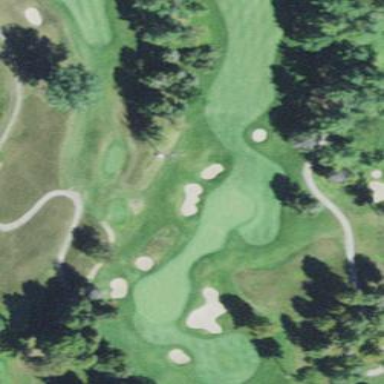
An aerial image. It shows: Green golf area with grass land use.